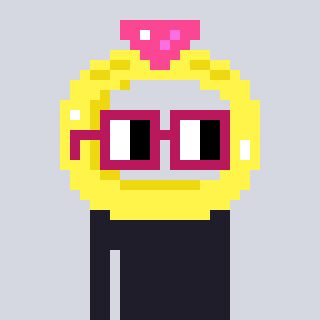
a pixel art character with square dark red glasses, a ring-shaped head and a grayscale-colored body on a cool background